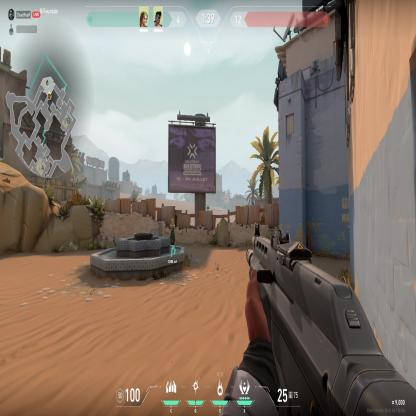
Label: teammate